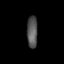
Tissue: prostate
Cell type: NK cells
Senescence score: 0.3307
Nuclear area (px): 325
Mean DAPI intensity: 86.077